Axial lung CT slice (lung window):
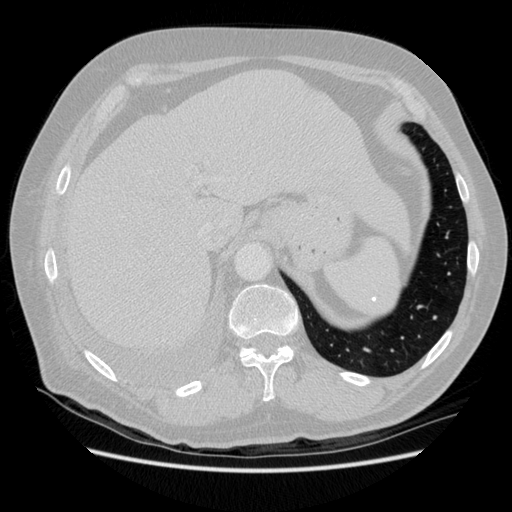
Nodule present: no